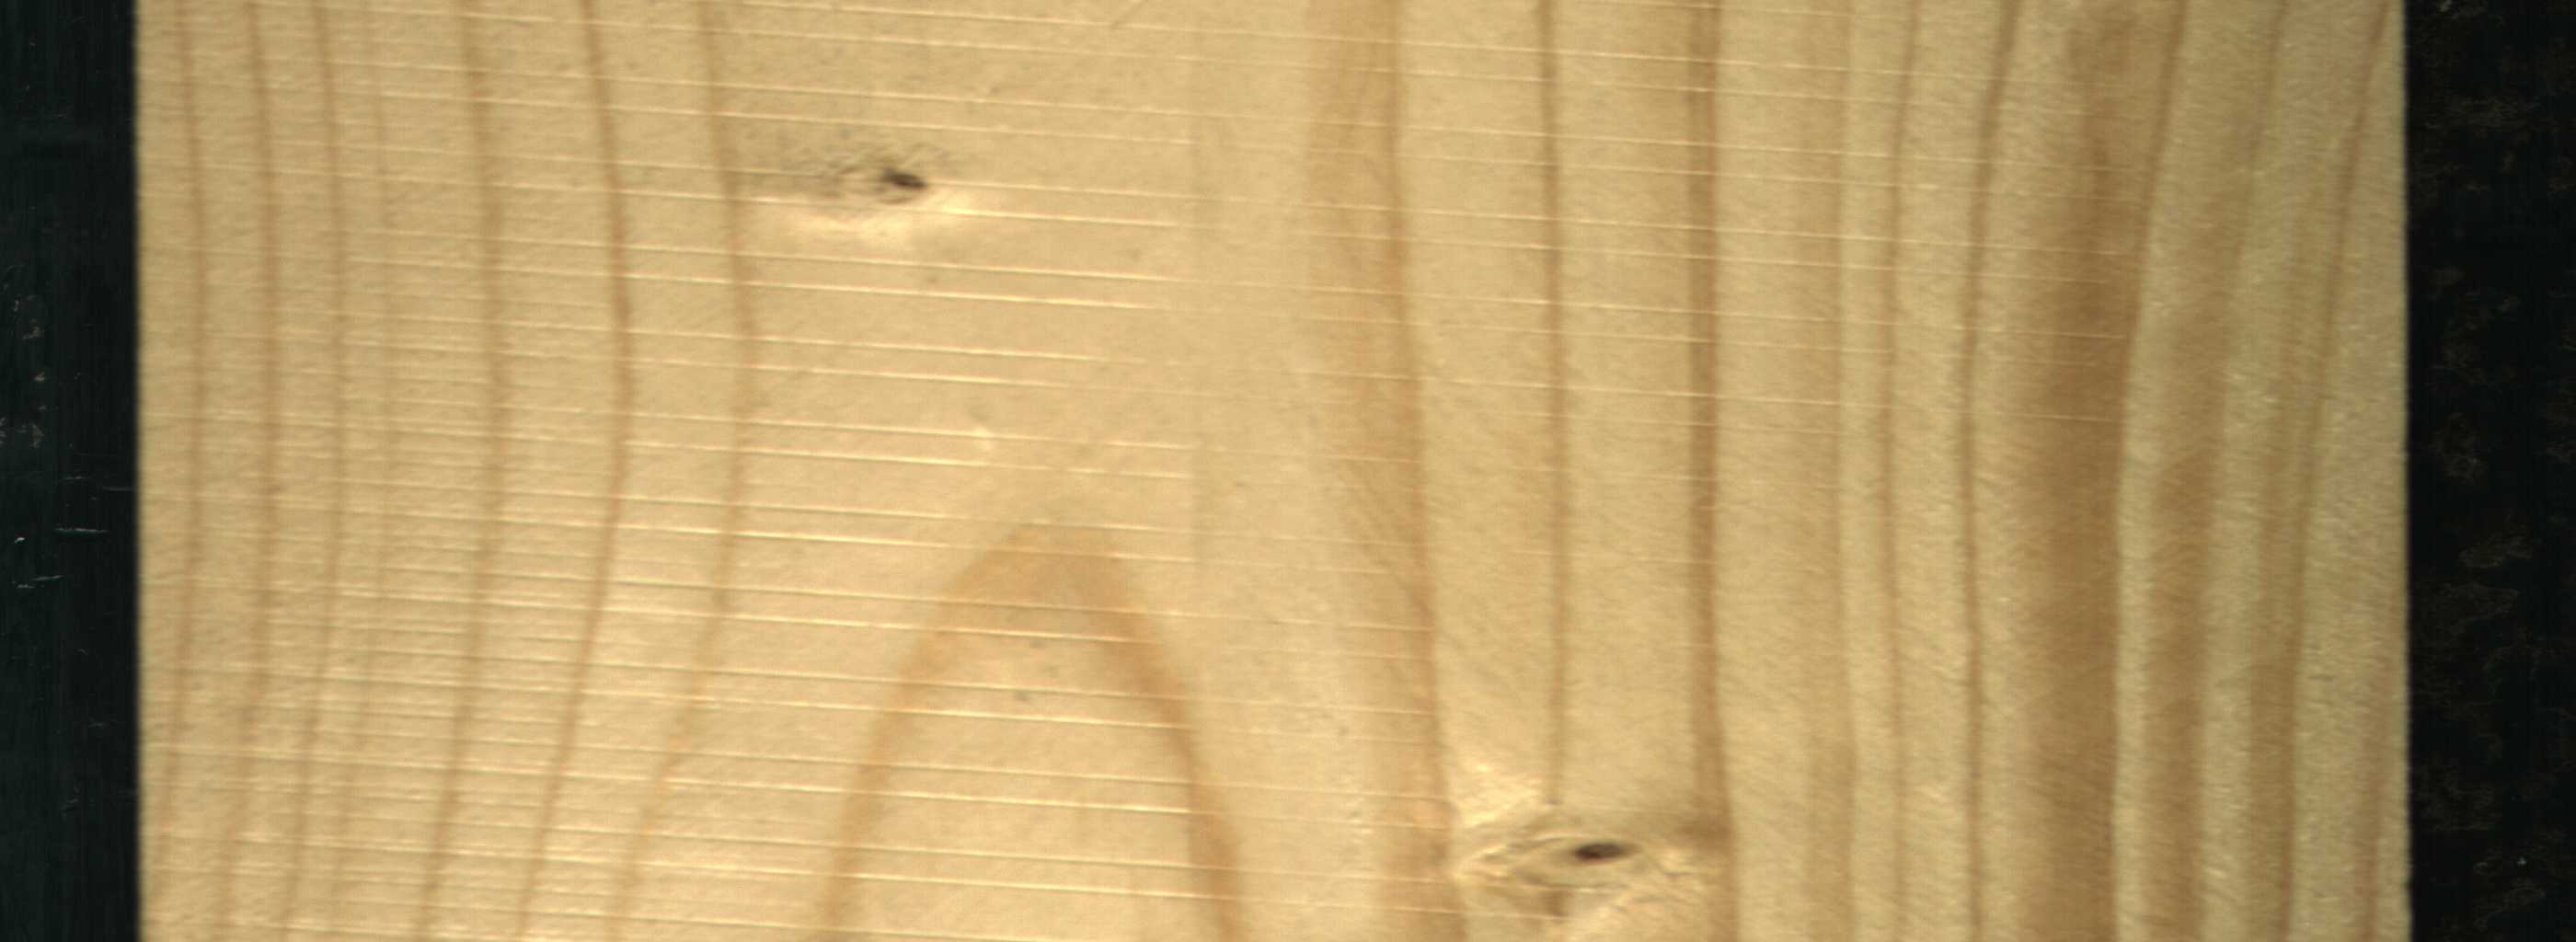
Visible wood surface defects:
Live_Knot
Live_Knot